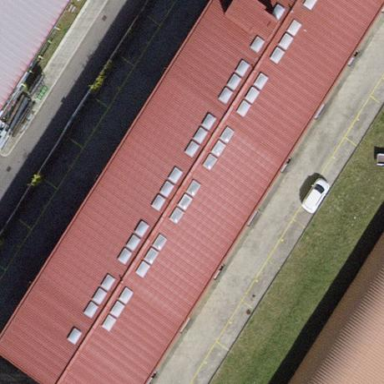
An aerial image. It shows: Industrial building.